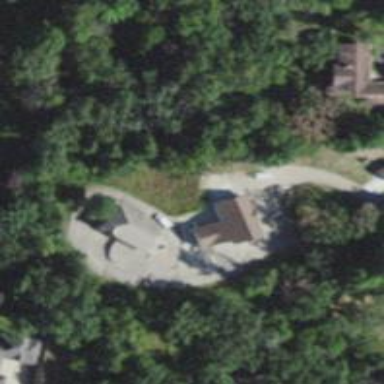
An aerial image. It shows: Driveway.